Aerial crown-view tile of a tropical tree (Barro Colorado Island, Panama), acquired 20240918:
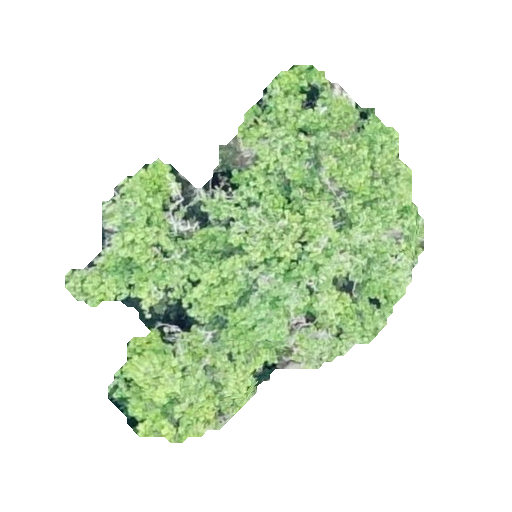
Species: Prioria copaifera
GBIF accepted scientific name: Prioria copaifera
Crown area: 121.679 m²